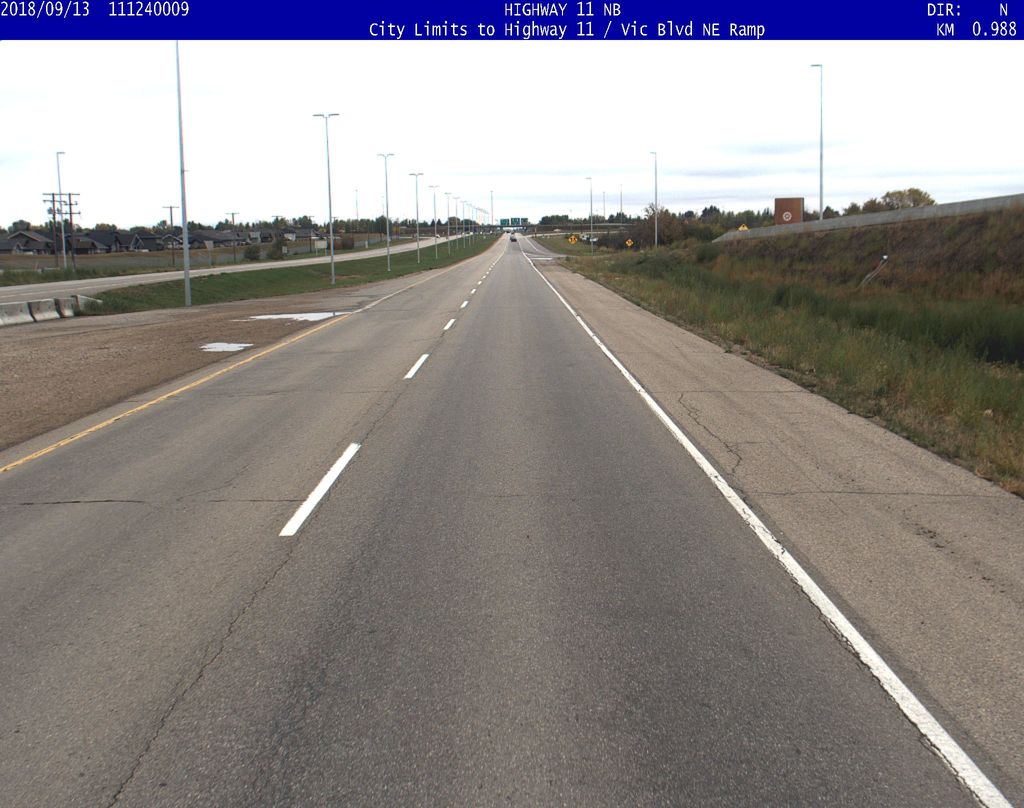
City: saskatoon